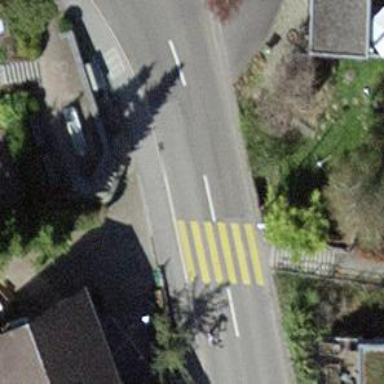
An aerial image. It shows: Zebra crossing on the road.